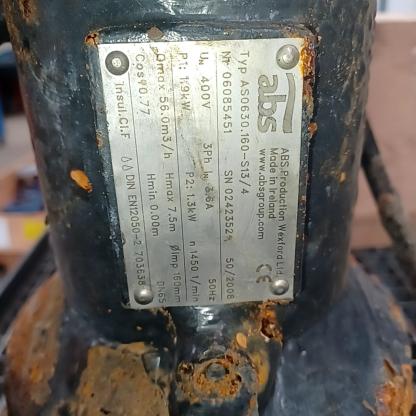
Klasa: tabliczka-znamionowa